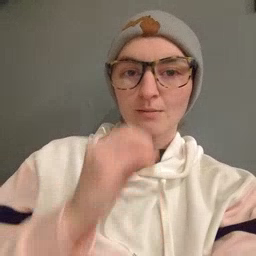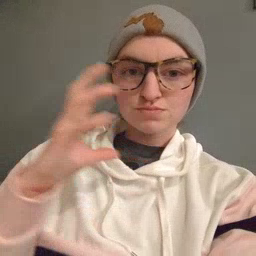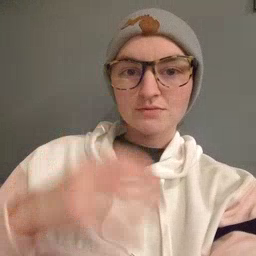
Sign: balloon